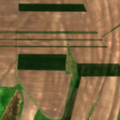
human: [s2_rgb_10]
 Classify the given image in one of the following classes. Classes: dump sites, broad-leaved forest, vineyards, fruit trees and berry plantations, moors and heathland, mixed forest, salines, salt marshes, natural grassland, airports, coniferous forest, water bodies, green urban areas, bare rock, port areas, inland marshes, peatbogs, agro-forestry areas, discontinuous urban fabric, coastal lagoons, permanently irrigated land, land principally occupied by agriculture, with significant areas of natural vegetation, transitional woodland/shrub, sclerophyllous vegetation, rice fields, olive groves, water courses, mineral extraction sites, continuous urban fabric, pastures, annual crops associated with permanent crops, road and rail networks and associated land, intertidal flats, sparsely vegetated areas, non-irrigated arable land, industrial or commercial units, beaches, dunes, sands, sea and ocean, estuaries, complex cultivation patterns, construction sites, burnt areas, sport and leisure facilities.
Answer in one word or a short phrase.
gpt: non-irrigated arable land, pastures, natural grassland, transitional woodland/shrub